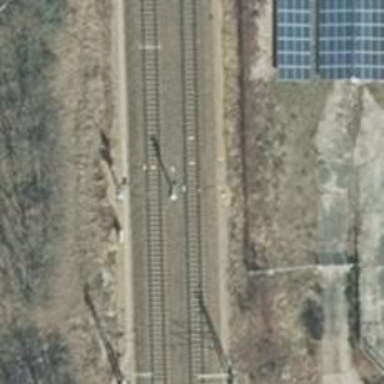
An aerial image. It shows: Railway signal with block marker train protection type.